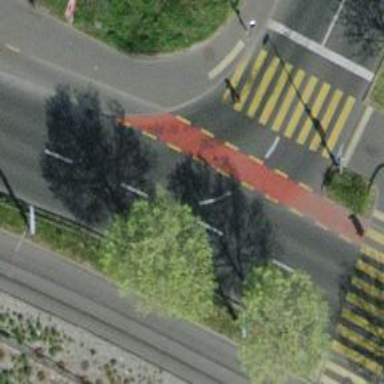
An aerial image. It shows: Road with traffic signals.